Question: I'm trying to show a dialog. But I want it to be at bottom right of the view and I want to use the activity while the dialog is staying there. How can I solve it out ?
This is what I get

This is what I want
<URL>
And this is my DialogFragment class if necessary :
'''
import android.app.AlertDialog;
import android.app.Dialog;
import android.app.DialogFragment;
import android.content.DialogInterface;
import android.os.Bundle;
public class FireMissilesDialogFragment extends DialogFragment {
@Override
public Dialog onCreateDialog(Bundle savedInstanceState) {
// Use the Builder class for convenient dialog construction
AlertDialog.Builder builder = new AlertDialog.Builder(getActivity());
builder.setMessage("Test")
.setPositiveButton("Fire", new DialogInterface.OnClickListener() {
public void onClick(DialogInterface dialog, int id) {
// FIRE ZE MISSILES!
}
})
.setNegativeButton("Cancel", new DialogInterface.OnClickListener() {
public void onClick(DialogInterface dialog, int id) {
// User cancelled the dialog
}
});
// Create the AlertDialog object and return it
return builder.create();
}
}
'''
Thanks for help :)
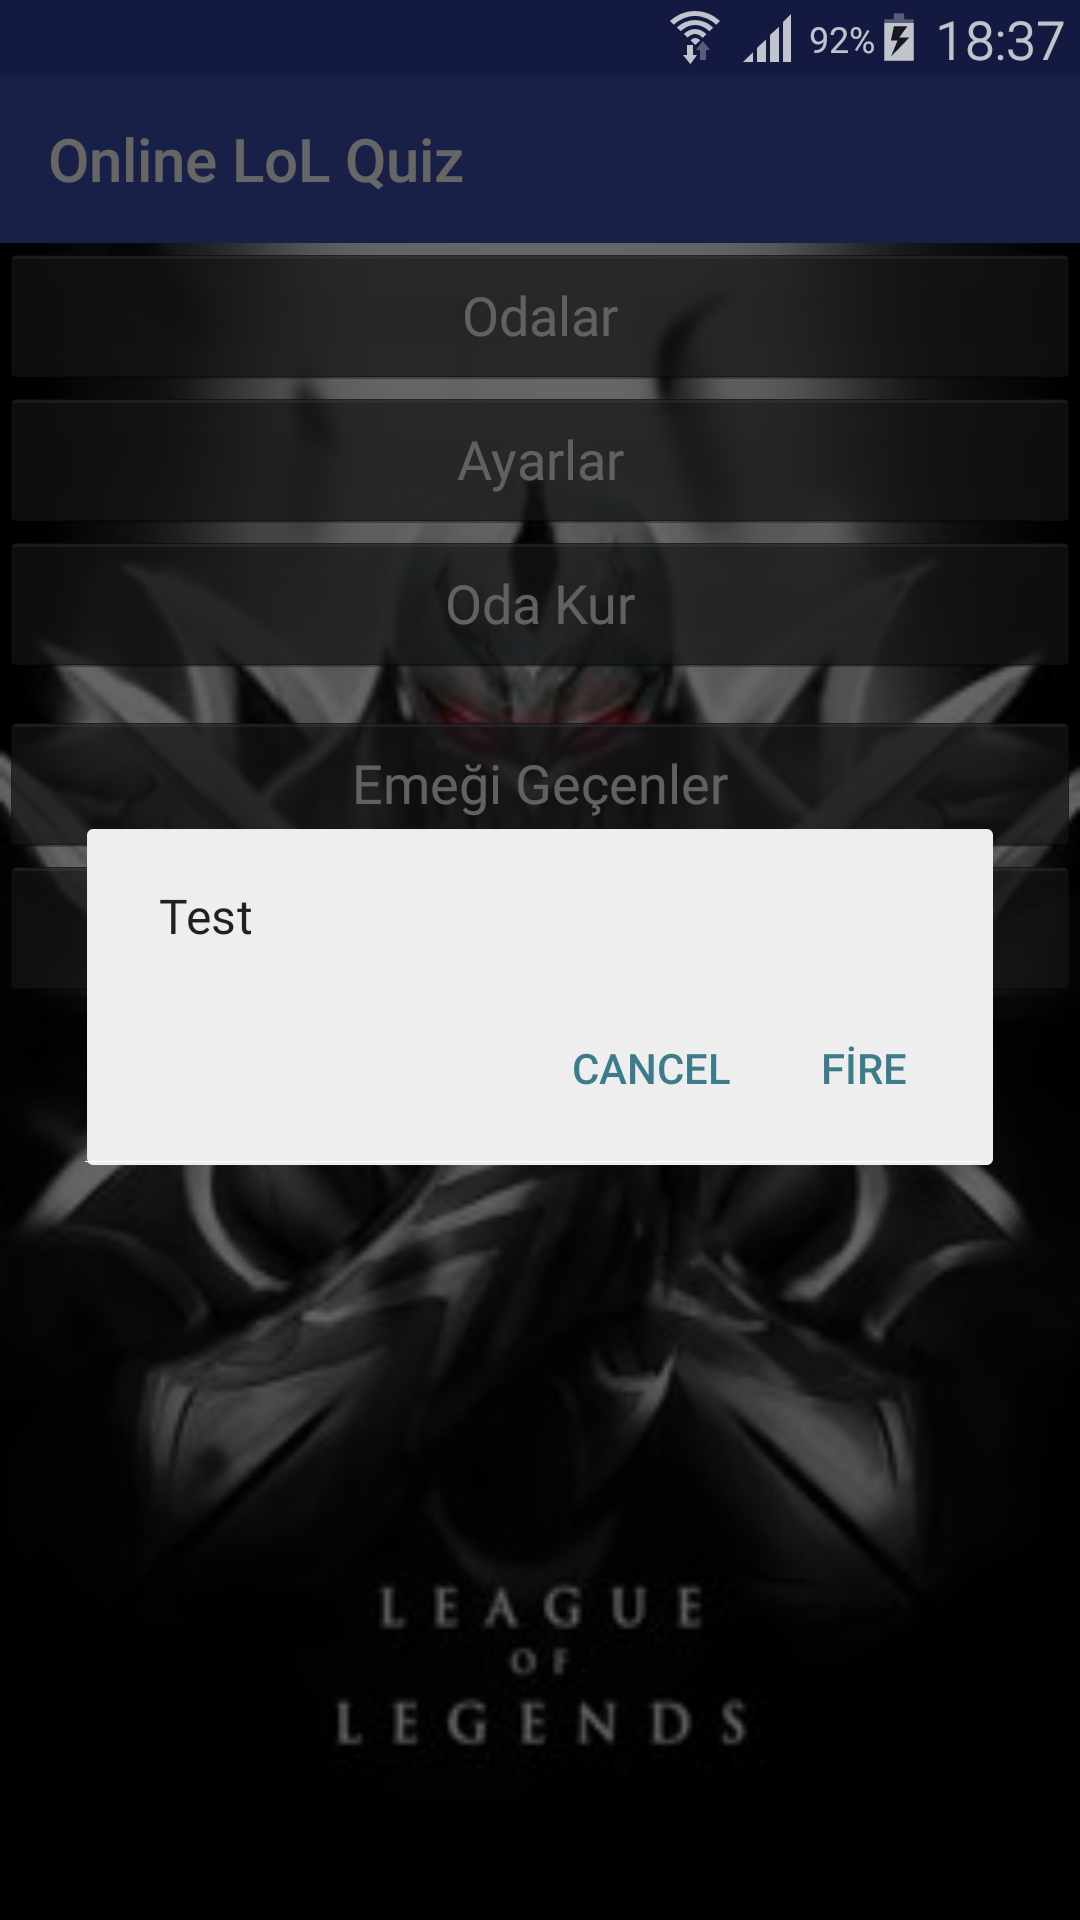
Answer: Ok, I found it out. Thanks to @Bojan Kseneman
> you could use PopupWindow. You can set it's position to where ever you want it. Google for examples, i'm sure there is a ton of them.
I found this : <URL>
And it works like a charm !
<URL>
The good thing is, you can edit the popup ! It's a layout !
Thanks to @Bojan Kseneman again. You saved me from a lot of work.